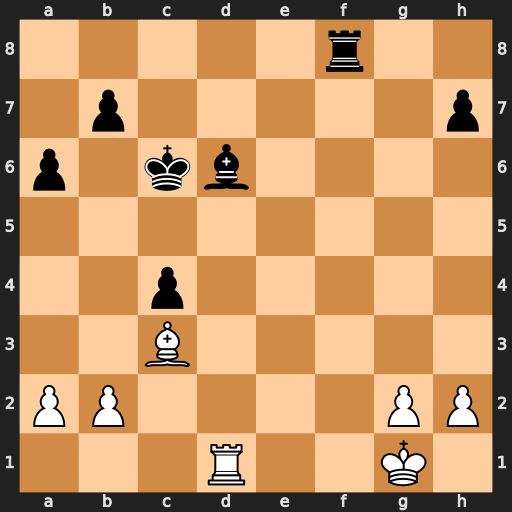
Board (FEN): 5r2/1p5p/p1kb4/8/2p5/2B5/PP4PP/3R2K1
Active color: w
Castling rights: -
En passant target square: -
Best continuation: Rxd6+ Kxd6 Bb4+ Kd5 Bxf8